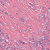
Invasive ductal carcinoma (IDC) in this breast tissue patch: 1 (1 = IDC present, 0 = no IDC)